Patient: sex M, age 73
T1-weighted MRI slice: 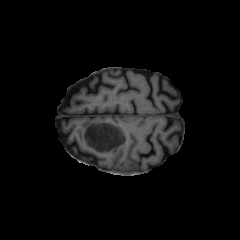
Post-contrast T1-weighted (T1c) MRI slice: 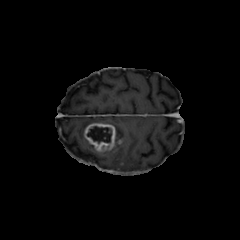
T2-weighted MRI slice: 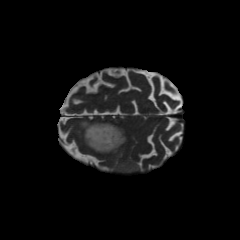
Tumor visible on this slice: yes
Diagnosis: Glioblastoma, IDH-wildtype
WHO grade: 4